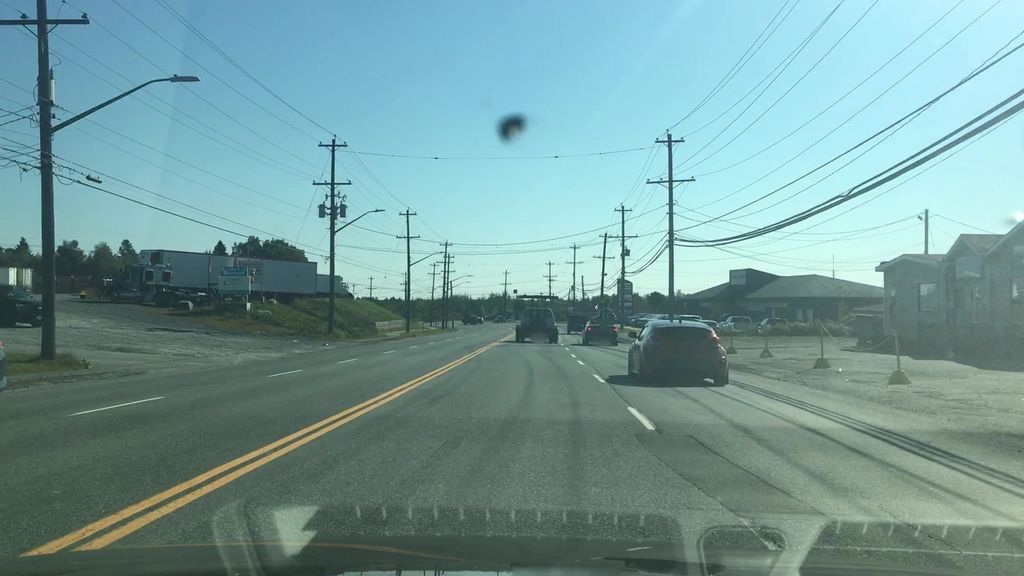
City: halifax